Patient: sex M, age 42
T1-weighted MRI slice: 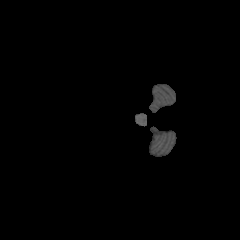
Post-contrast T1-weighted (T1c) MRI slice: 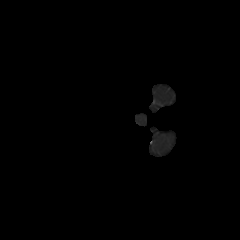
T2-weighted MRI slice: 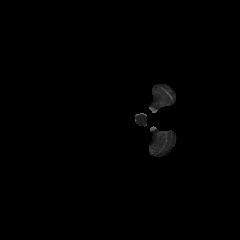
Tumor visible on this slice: no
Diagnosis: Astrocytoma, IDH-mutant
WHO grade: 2